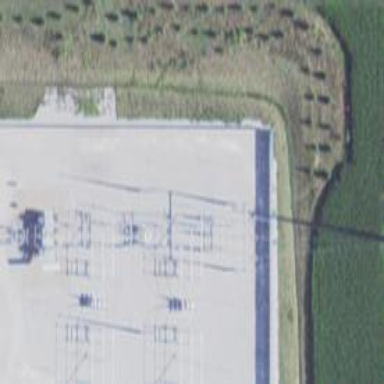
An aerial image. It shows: Switch used for power control.